Field crop: maize
Growth stage: 2
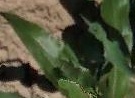
Species: maize